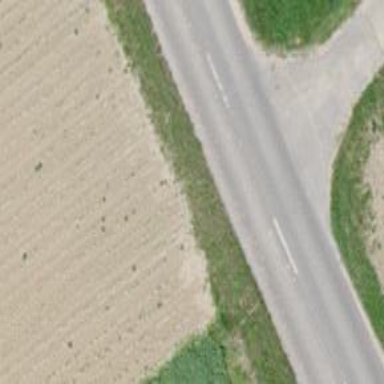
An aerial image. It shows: Tertiary road.